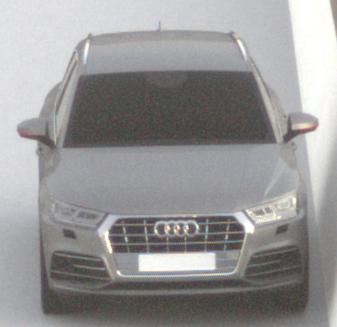
Make: Audi
Model: Q5 45 TFSI
Detailed model: Q5 (FY)
Model produced from: 2019/01
Model produced until: 2019/05
Doors: 5
Color: gray
Road condition: dry road
Daytime: sunrise or sunset
Contrast: low contrast